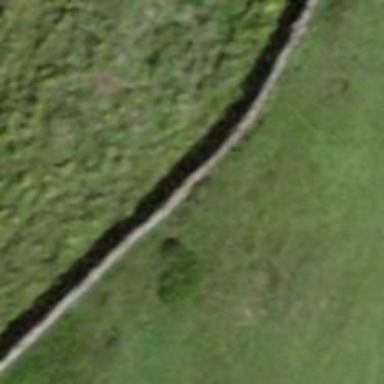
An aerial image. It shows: Wall is shown in the image.